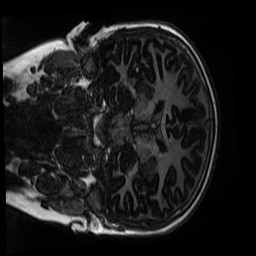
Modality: MP2RAGE
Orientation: coronal
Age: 10
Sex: female
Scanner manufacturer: siemens
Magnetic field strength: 3 T
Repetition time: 4 s
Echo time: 0.00303 s